Question: I'm creating a survey with 10 questions. All questions have 5 possible answers with values from 1-5. The data is stored in a database with one row per user. There is a column for the answer to every question.

To make bar graphs for the answers to every question, I currently retrieve the count of rows where the value of a specific column is equal to a specific possible answer:
'''
SELECT COUNT(*) AS 'records_found' FROM ('antworten') WHERE 'frage1' = 1
SELECT COUNT(*) AS 'records_found' FROM ('antworten') WHERE 'frage1' = 2
SELECT COUNT(*) AS 'records_found' FROM ('antworten') WHERE 'frage1' = 3
SELECT COUNT(*) AS 'records_found' FROM ('antworten') WHERE 'frage1' = 4
SELECT COUNT(*) AS 'records_found' FROM ('antworten') WHERE 'frage1' = 5
SELECT COUNT(*) AS 'records_found' FROM ('antworten') WHERE 'frage2' = 1
SELECT COUNT(*) AS 'records_found' FROM ('antworten') WHERE 'frage2' = 2
SELECT COUNT(*) AS 'records_found' FROM ('antworten') WHERE 'frage2' = 3
SELECT COUNT(*) AS 'records_found' FROM ('antworten') WHERE 'frage2' = 4
SELECT COUNT(*) AS 'records_found' FROM ('antworten') WHERE 'frage2' = 5
(...)
'''
This will generate a graph like this: <URL>
This is probably very stupid, and there is probably a much better way to retrieve the desired data. I just can't come up with it, could someone help me? :) Thank you.
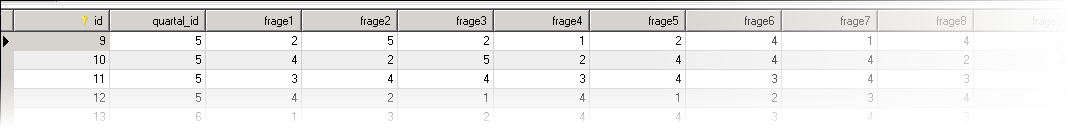
Answer: Maybe:
'''
SELECT 1 As FrageNummer, frage1 As Frage, count(*) As Anzahl
FROM antworten
GROUP BY frage1
UNION
SELECT 2 As FrageNummer, frage2 As Frage, count(*) As Anzahl
FROM antworten
GROUP BY frage2
'''
And so on.
It would of course be easier to query, if the 'fragen' were put into rows instead of columns, i.e. having data like this:
'''
id | quartalid | frage_nr | frage
---------------------------------
9 | 5 | 1 | 5
9 | 5 | 2 | 5
9 | 5 | 3 | 2
'''
etc.
Then you could query simply like this
'''
SELECT frage_nr, frage, count(*)
FROM antworten
GROUP BY frage_nr, frage
'''